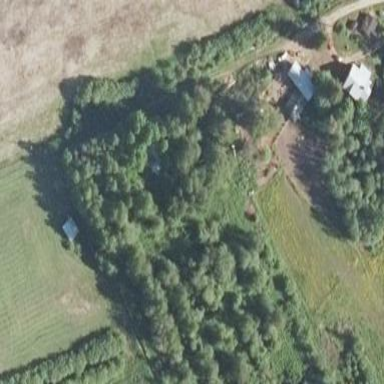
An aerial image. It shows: Farmyard area.